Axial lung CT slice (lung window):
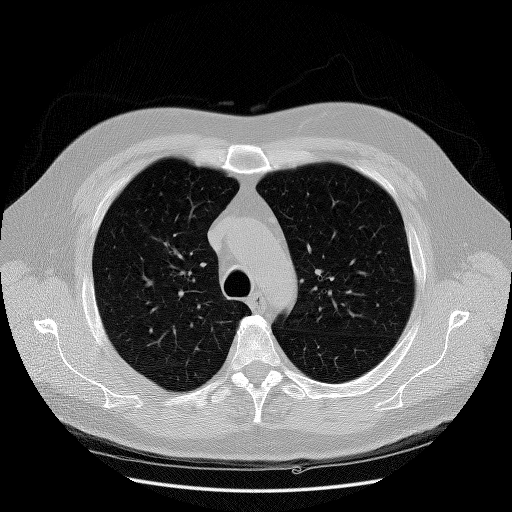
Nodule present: no